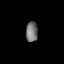
Tissue: prostate
Cell type: Fibroblasts
Senescence score: 0.6946
Nuclear area (px): 239
Mean DAPI intensity: 115.377